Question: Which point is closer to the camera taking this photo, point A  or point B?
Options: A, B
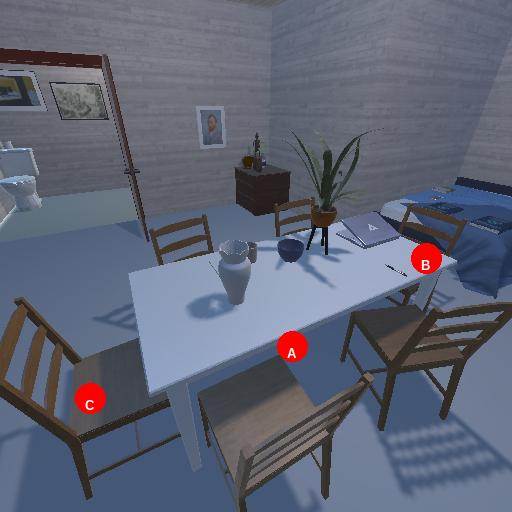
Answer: A